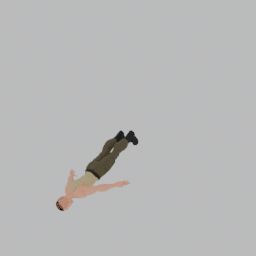
Label: people